Interaction volume radius: 10 \u00c5
Interaction volume height: 10 \u00c5
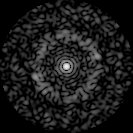
Disorder parameter: 0.7718